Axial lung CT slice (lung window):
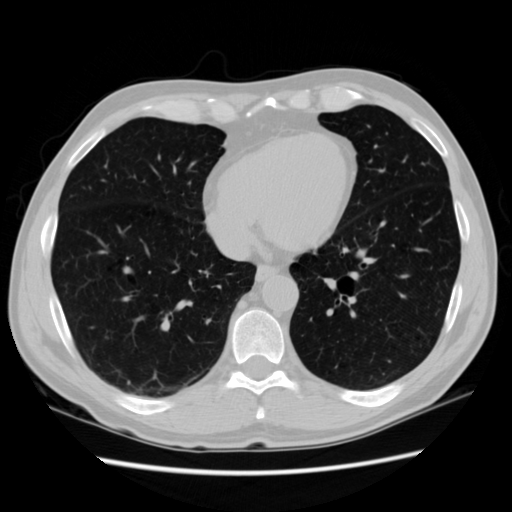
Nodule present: no